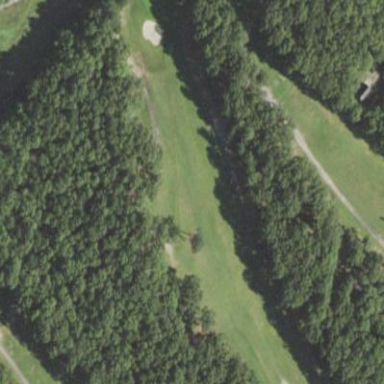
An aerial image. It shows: Golf fairway surrounded by grass.